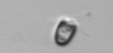
Label: Pyramimonas